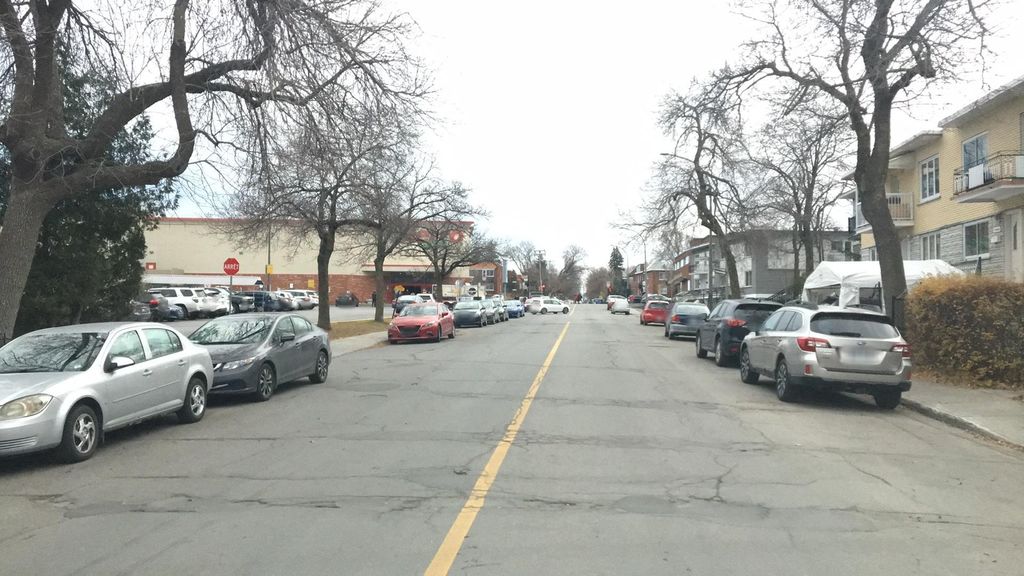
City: montreal